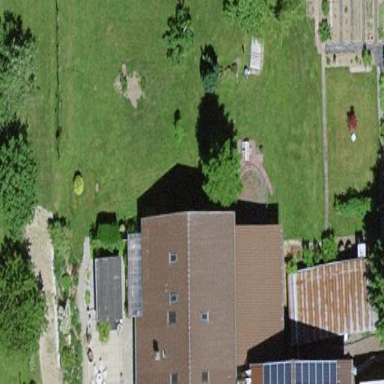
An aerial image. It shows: Residential building.